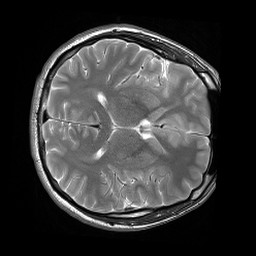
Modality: T2w
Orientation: axial
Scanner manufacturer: siemens
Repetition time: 3.9 s
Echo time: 0.076 s